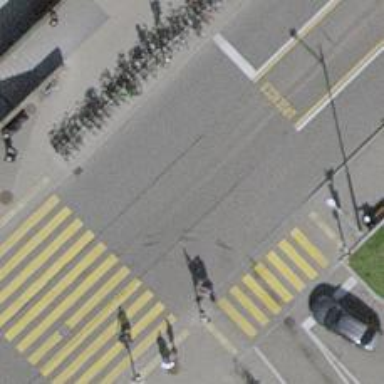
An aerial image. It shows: Road with traffic signals.